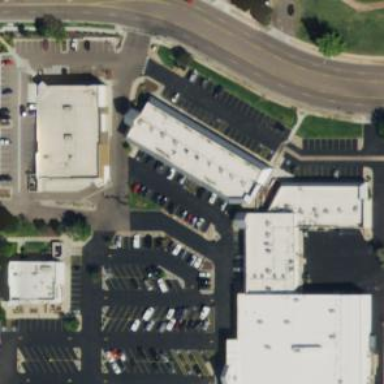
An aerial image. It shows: Healthcare clinic is depicted in the image.